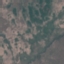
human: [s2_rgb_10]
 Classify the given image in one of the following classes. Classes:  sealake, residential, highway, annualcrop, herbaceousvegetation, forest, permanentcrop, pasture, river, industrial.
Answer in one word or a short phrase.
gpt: HerbaceousVegetation